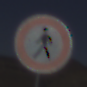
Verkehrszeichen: VerbotFussgaenger
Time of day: MorningAfternoon
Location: Outdoor (Nature)
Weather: Clear
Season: NotSpecified
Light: Natural